Field crop: maize
Growth stage: 2
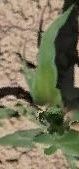
Species: maize